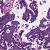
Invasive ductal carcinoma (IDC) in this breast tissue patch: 1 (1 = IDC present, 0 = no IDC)